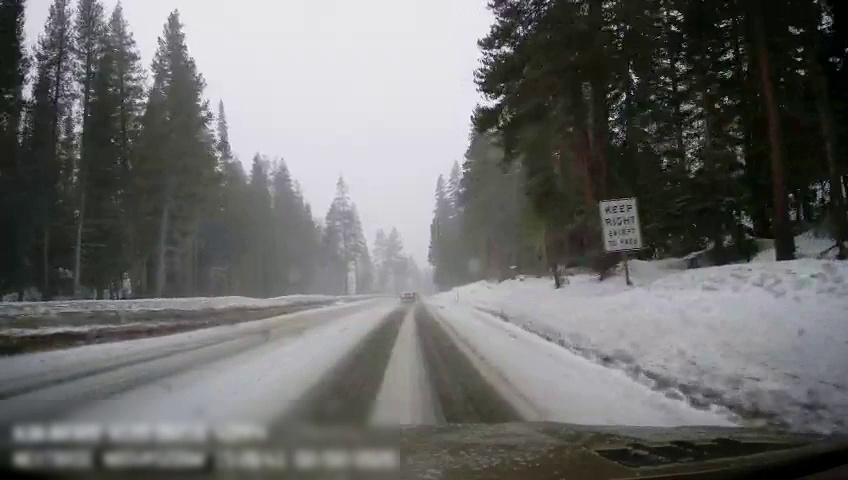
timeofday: Day
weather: Snowy
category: Drivable Space
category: Vehicles | SUV
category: Traffic | Signs